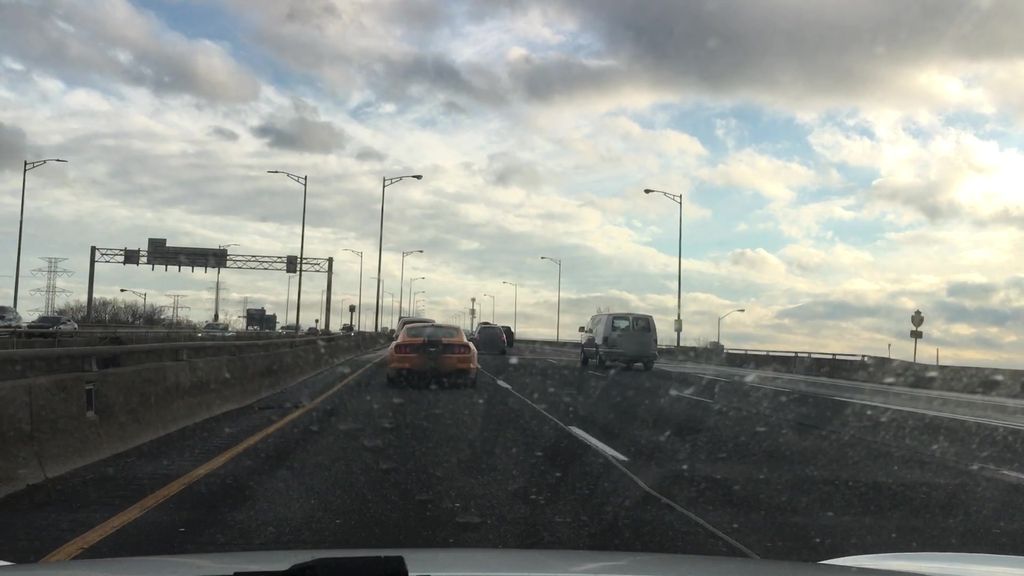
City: hamilton